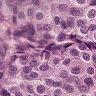
Metastatic tissue present: yes